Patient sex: M
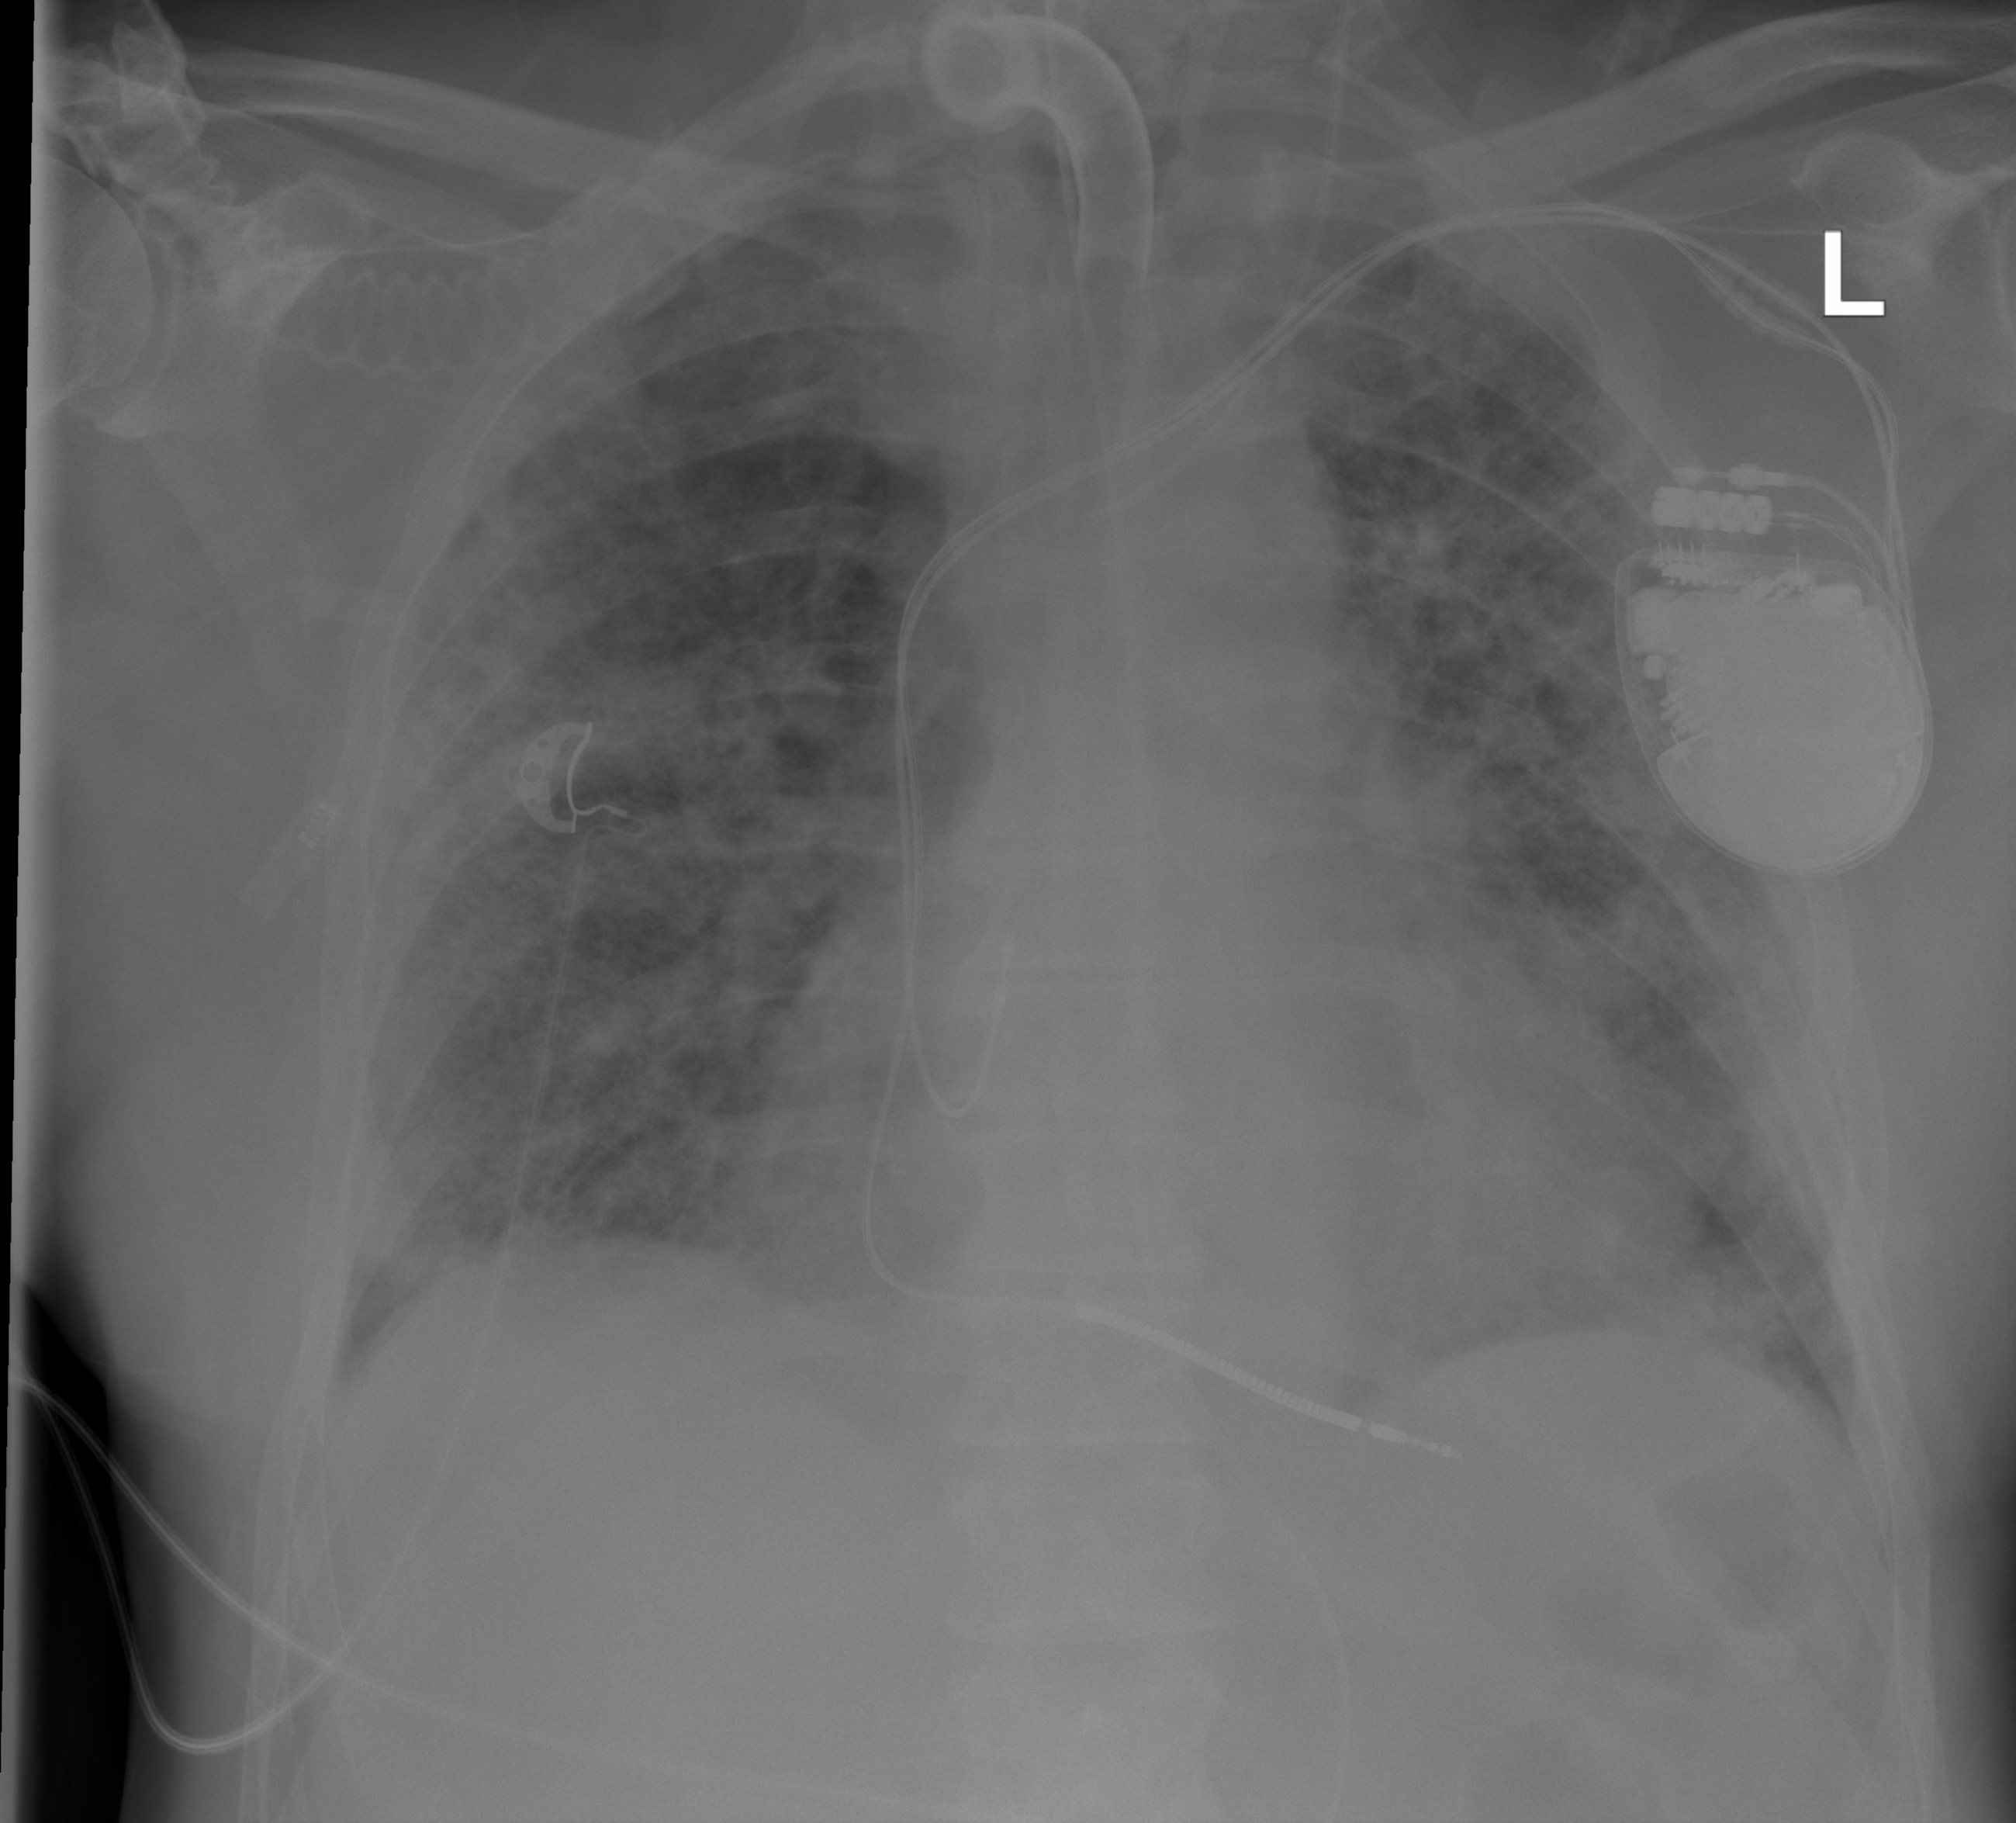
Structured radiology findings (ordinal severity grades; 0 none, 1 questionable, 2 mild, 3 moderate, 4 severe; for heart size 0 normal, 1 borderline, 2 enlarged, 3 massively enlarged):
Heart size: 1
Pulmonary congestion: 2
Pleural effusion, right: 0
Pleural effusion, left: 0
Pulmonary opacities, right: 3
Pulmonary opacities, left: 3
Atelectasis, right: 2
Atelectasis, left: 2